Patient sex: M
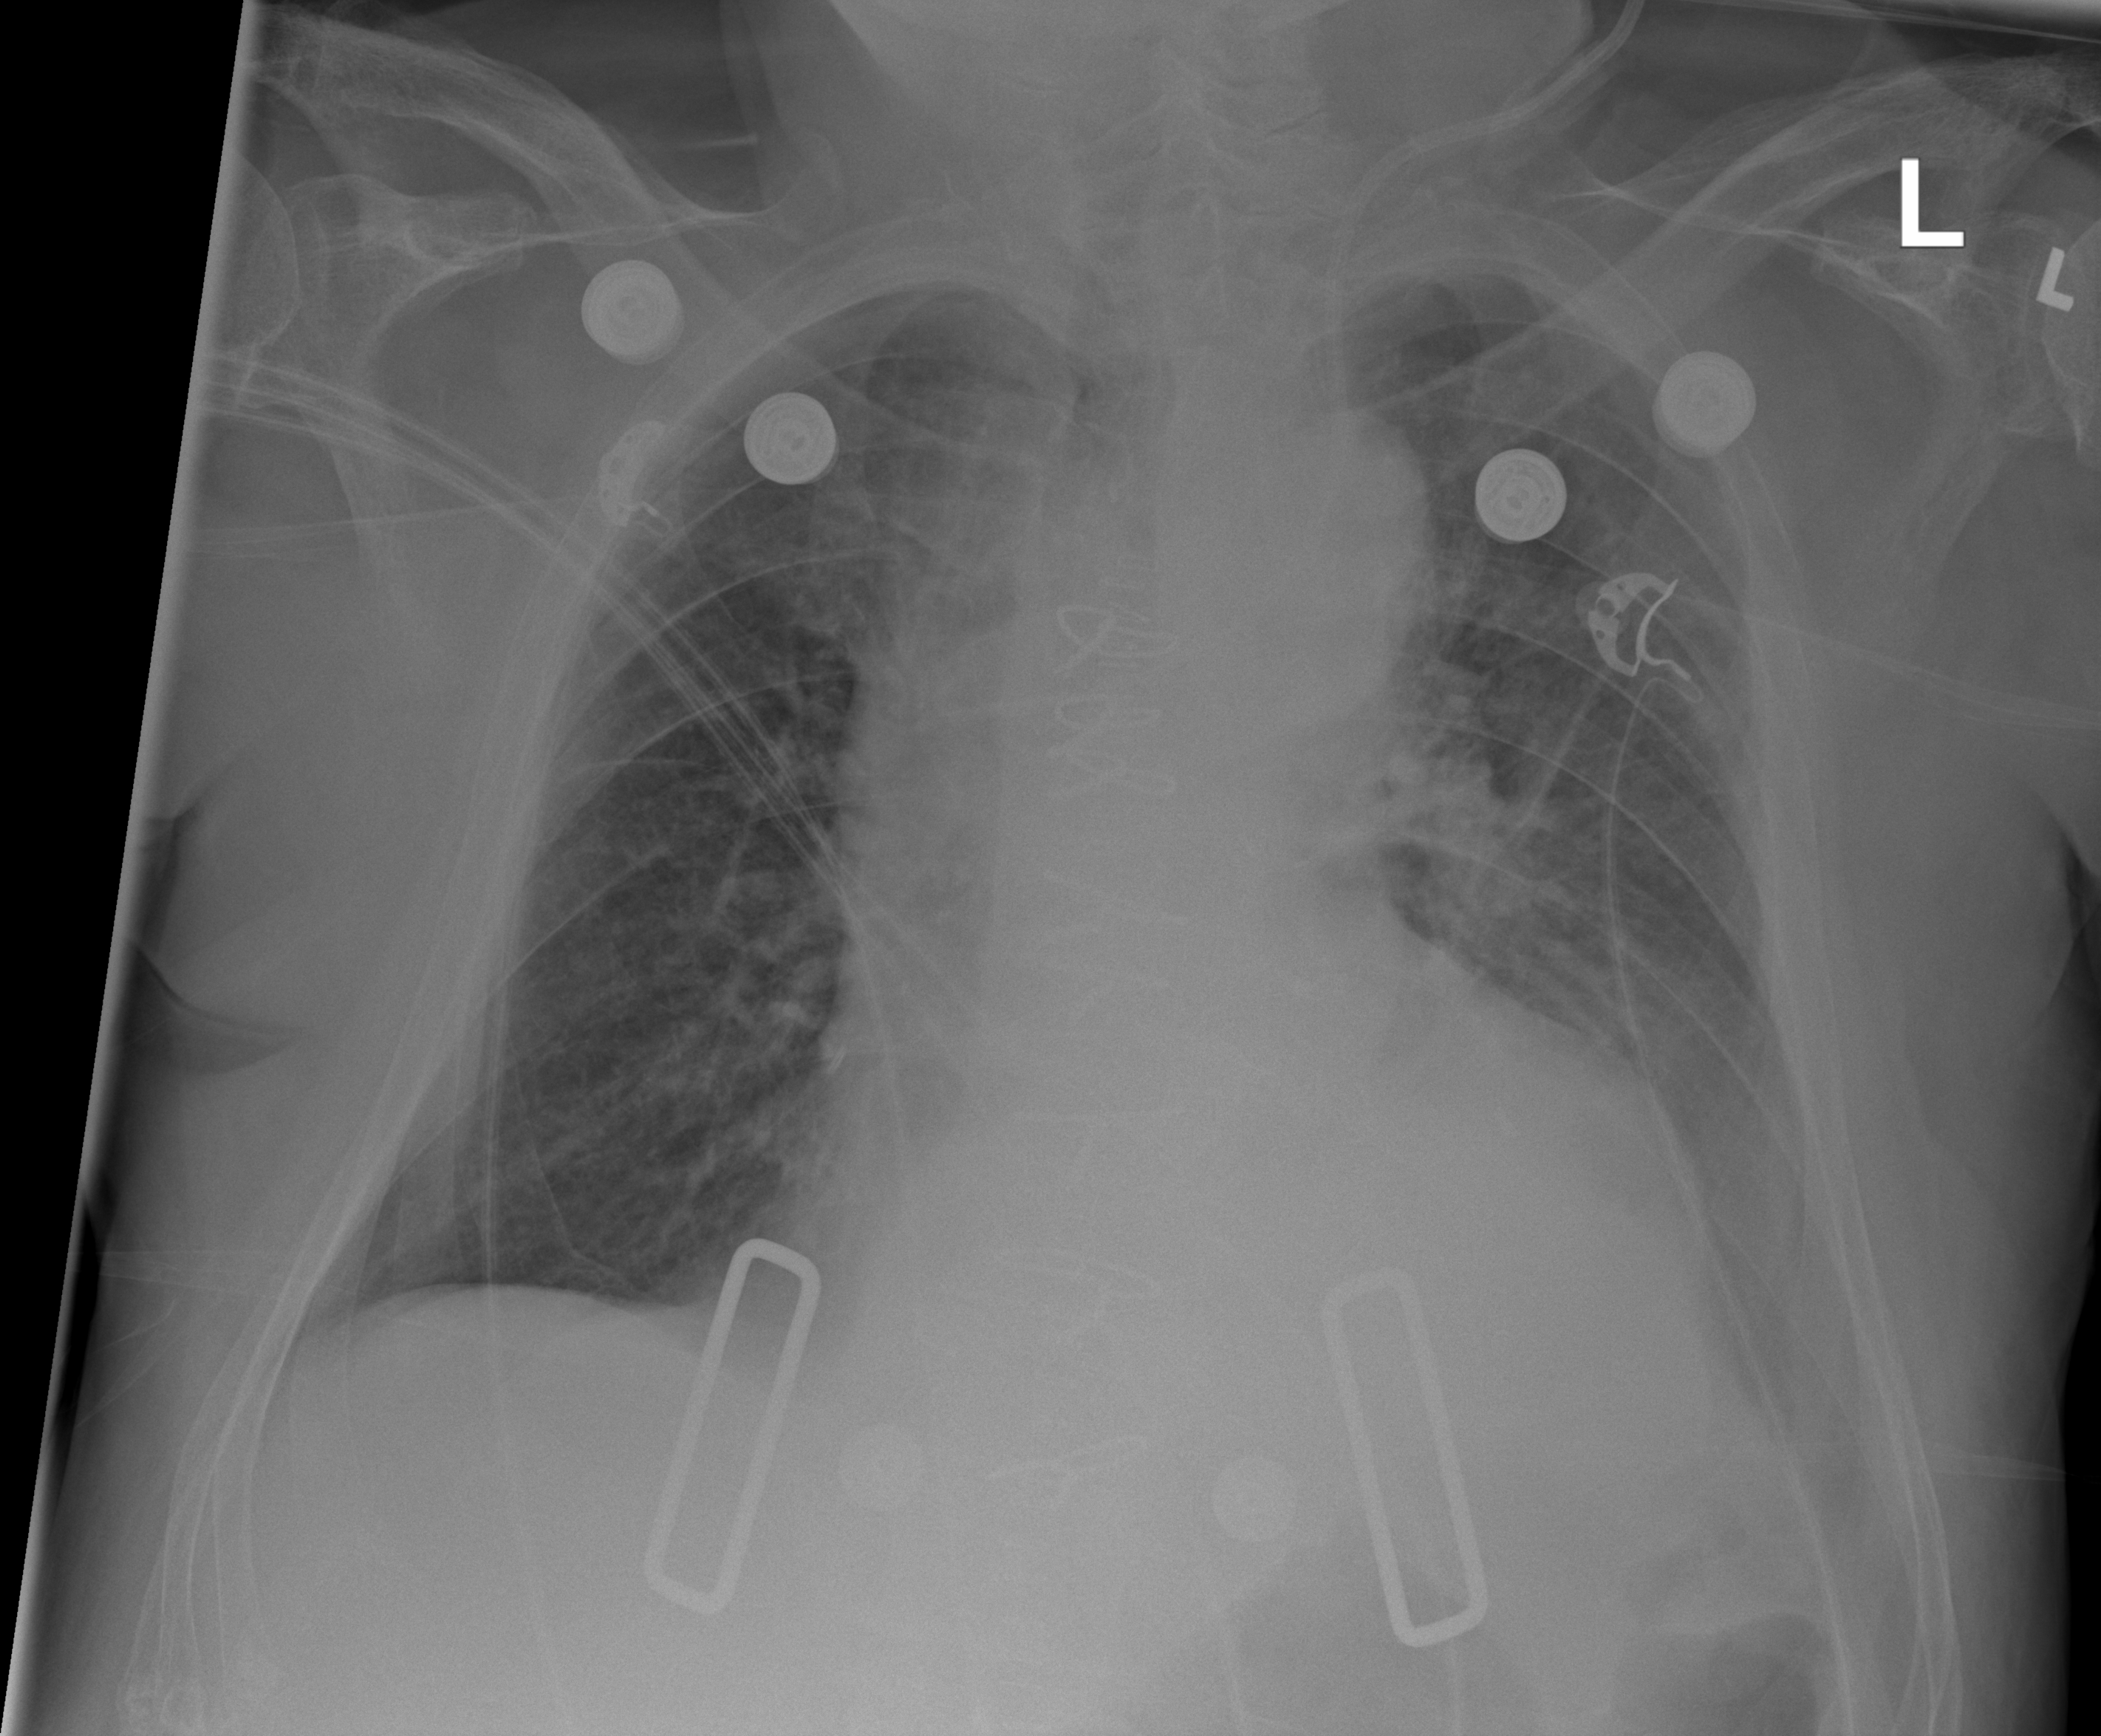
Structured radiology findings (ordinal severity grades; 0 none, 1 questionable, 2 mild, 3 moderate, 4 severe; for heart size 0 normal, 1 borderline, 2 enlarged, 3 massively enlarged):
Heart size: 2
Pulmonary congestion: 2
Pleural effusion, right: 0
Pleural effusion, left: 1
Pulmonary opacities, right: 0
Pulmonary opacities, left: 0
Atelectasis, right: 0
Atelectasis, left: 2